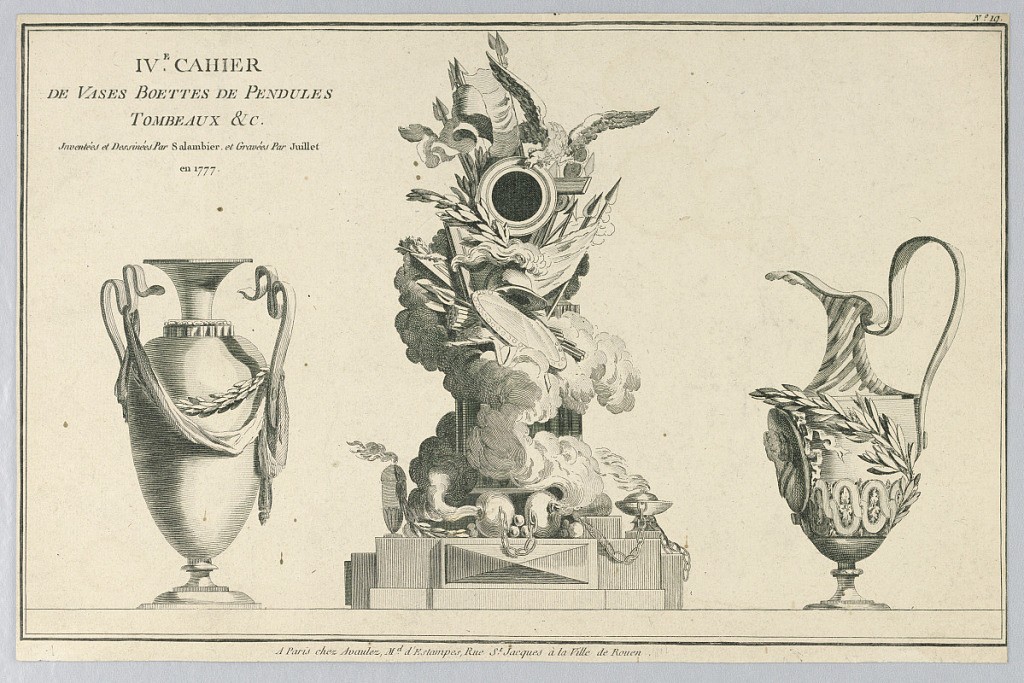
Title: Plate from the IVe Cahier de Vases Boettes de Pendules Tombeaux &c.
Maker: Henri Sallembier, French, ca. 1753 - 1820
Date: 1777
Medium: Engraving on paper
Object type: Print
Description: Vases and chandeliers.